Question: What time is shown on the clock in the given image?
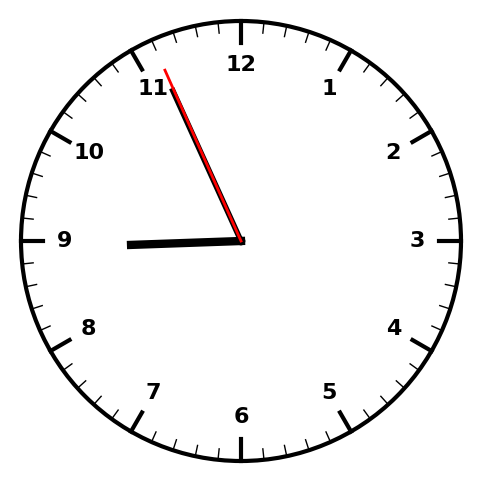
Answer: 08:55:56